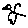
Label: bird